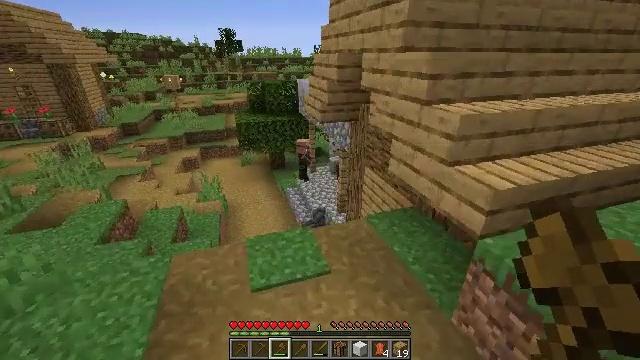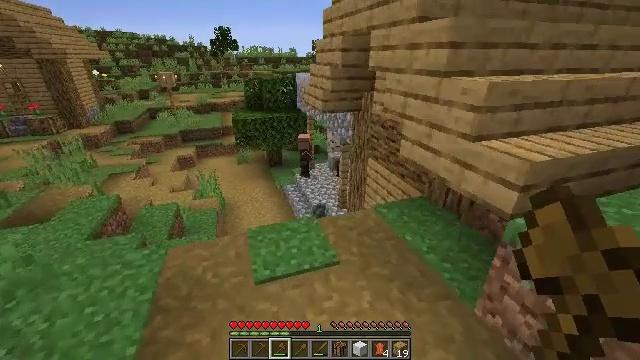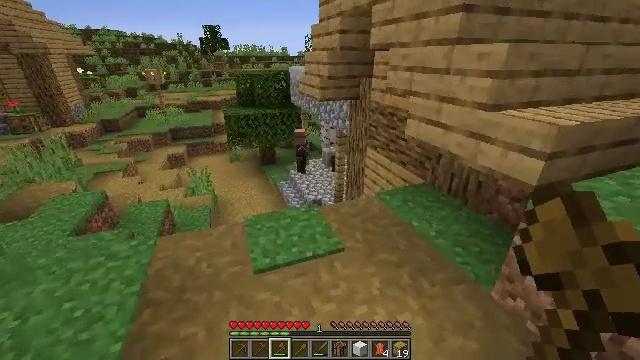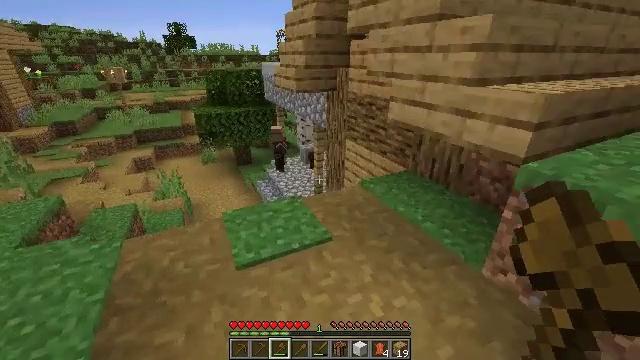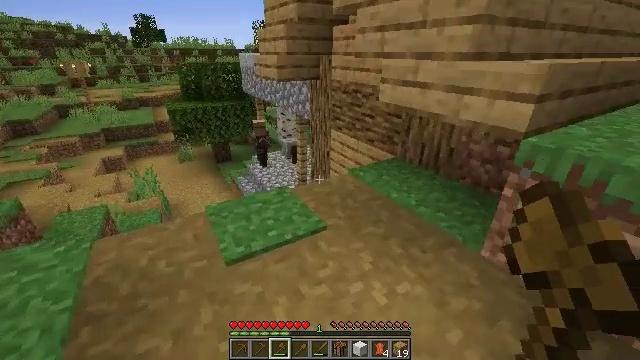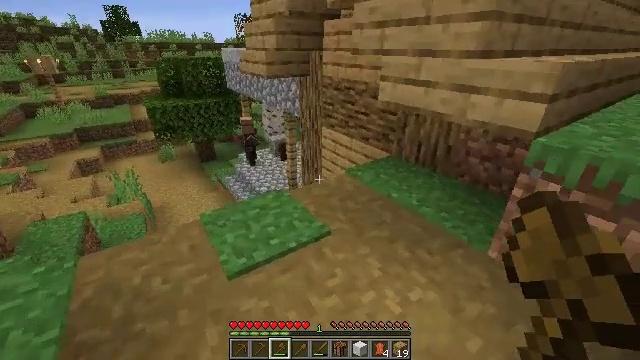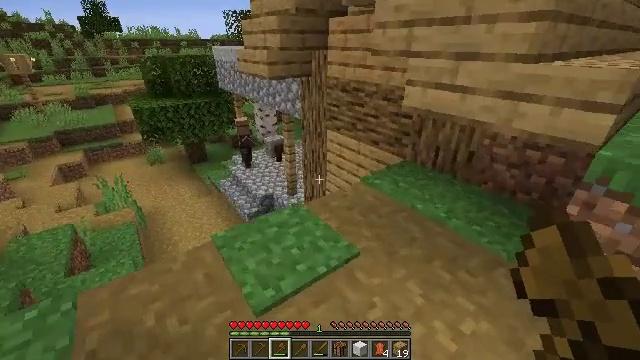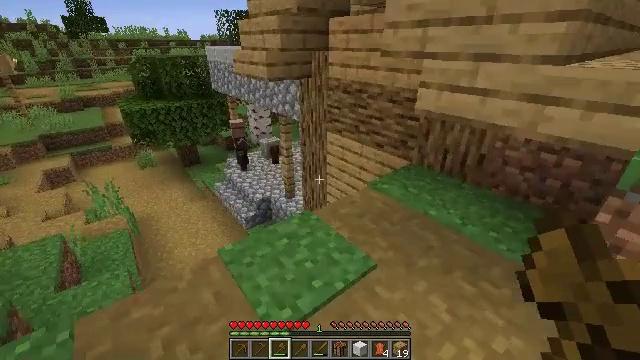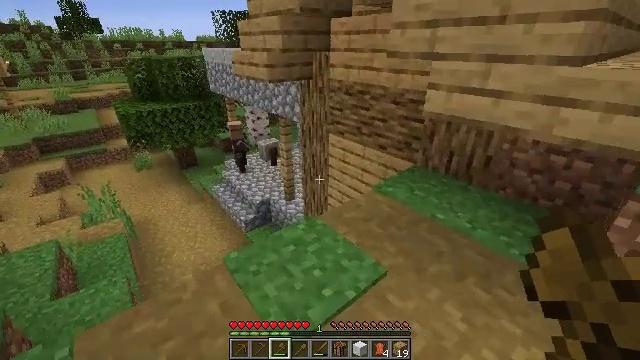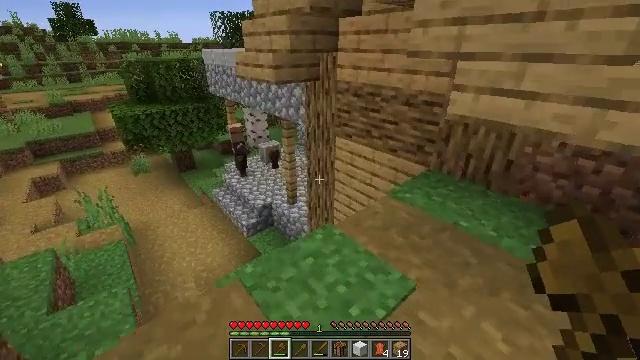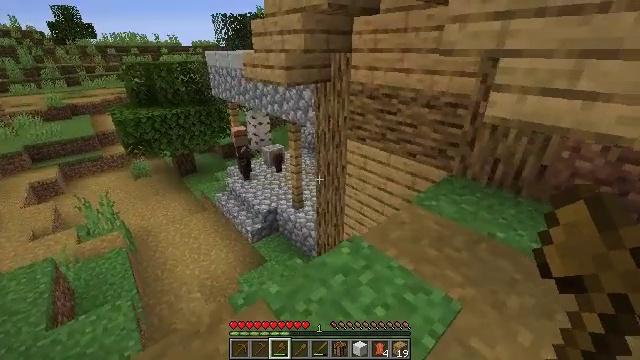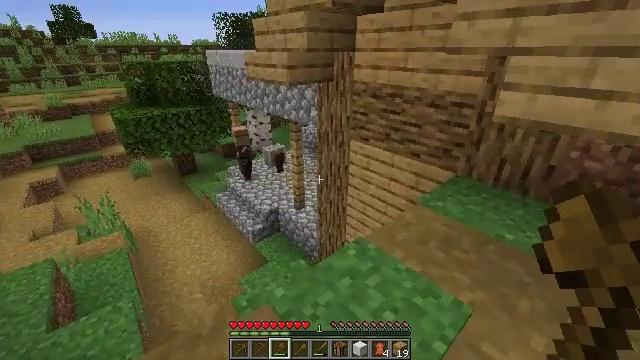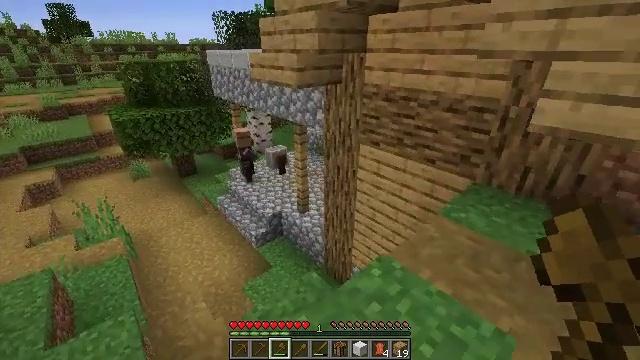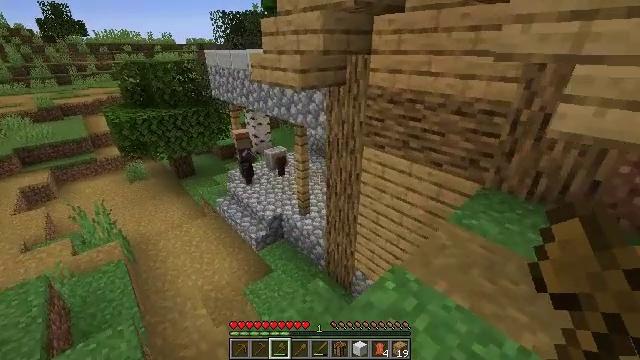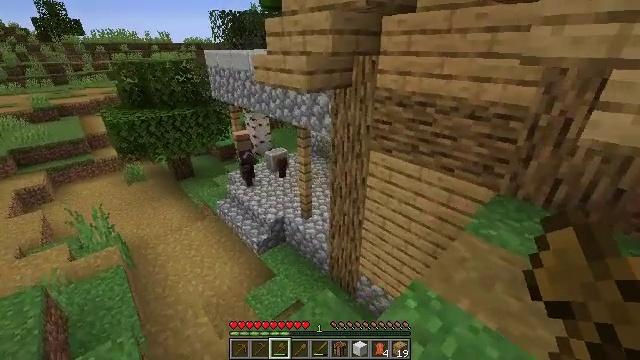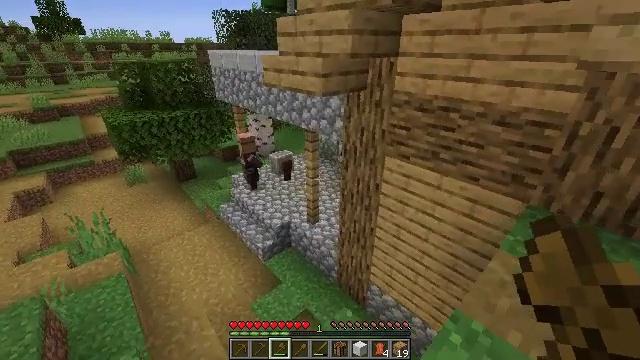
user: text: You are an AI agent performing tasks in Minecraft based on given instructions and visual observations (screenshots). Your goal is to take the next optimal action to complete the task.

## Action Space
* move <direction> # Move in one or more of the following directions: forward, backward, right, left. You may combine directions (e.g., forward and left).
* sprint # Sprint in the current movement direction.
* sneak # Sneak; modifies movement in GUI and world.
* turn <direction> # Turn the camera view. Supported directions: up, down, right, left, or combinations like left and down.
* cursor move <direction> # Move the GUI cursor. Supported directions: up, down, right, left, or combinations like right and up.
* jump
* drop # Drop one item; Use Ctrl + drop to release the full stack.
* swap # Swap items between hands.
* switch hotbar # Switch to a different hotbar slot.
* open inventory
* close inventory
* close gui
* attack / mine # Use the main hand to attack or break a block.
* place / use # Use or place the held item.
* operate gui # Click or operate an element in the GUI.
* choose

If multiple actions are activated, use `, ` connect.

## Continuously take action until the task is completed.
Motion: motion action
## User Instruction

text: Harvest hay blocks from the village.
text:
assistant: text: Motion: move forward and move left
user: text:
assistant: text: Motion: move forward and move left, turn right
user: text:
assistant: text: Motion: move forward and move left, turn right
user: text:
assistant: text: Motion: move forward and move left, turn right
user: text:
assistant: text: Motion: move forward and move left, turn right
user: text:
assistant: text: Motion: move forward and move left, turn right
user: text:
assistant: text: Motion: move forward and move left, turn right
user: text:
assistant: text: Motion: move forward and move left
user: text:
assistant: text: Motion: move forward and move left
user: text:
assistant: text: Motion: move forward and move left
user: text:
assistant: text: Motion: move forward and move left
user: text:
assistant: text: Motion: move forward and move left
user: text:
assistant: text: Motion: move forward and move left
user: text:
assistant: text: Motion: move forward and move left
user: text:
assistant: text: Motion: move forward and move left
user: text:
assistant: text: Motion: move forward and move left
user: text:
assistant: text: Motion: move forward and move left
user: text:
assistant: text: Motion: move forward and move left, turn down
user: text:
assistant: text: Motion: move forward and move left, turn down
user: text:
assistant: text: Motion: move forward and move left
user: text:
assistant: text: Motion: move forward and move left, turn left
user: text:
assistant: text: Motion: move forward and move left
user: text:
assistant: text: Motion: move forward and move left
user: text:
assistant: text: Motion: move forward and move left, turn right
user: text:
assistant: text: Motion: move forward and move left, turn right
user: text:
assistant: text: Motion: move forward and move left, turn right and up
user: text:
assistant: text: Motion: move forward and move left, turn right and up
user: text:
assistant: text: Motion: move forward and move left, turn right and up
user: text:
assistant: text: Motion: move forward and move left, turn right and up
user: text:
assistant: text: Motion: move forward and move left, turn right and up